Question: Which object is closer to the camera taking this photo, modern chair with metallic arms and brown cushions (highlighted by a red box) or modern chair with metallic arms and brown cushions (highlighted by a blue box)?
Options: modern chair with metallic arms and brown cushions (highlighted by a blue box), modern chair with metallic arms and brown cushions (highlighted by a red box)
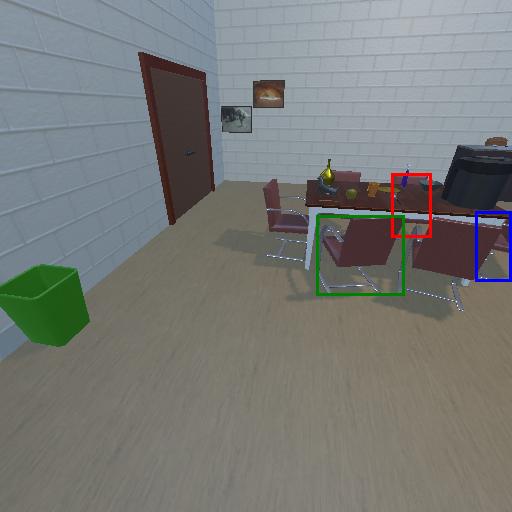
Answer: modern chair with metallic arms and brown cushions (highlighted by a blue box)